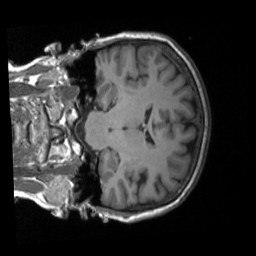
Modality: T1w
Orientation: coronal
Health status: ill
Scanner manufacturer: siemens
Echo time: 0.00251 s